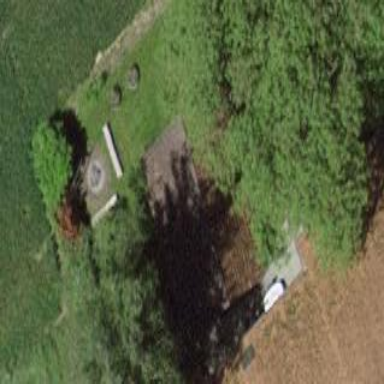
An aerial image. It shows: Barn.